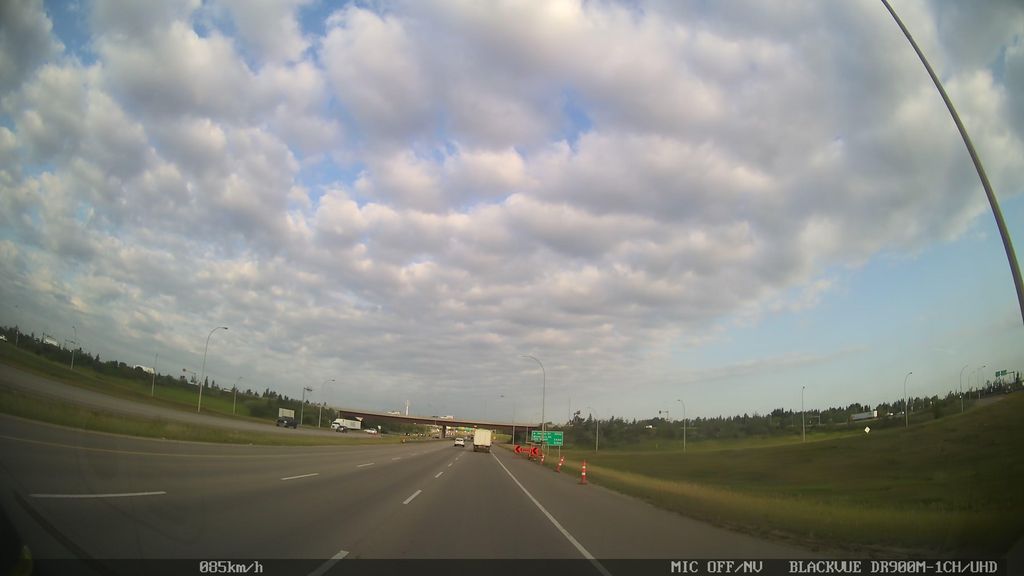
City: edmonton